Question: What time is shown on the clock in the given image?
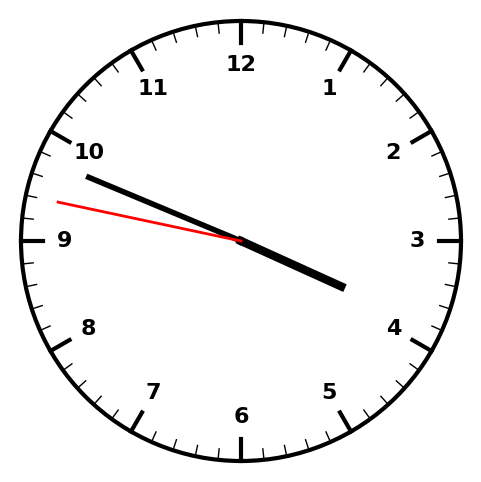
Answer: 03:48:47